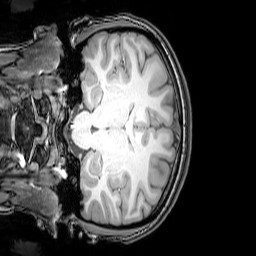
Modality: T1w
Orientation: coronal
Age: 22
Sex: female
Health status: healthy
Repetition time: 0.081 s
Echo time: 0.037 s